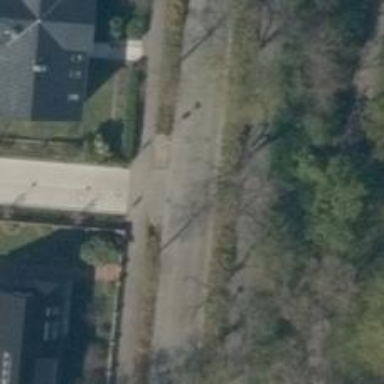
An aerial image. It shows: Tertiary road with sidewalks on both sides.